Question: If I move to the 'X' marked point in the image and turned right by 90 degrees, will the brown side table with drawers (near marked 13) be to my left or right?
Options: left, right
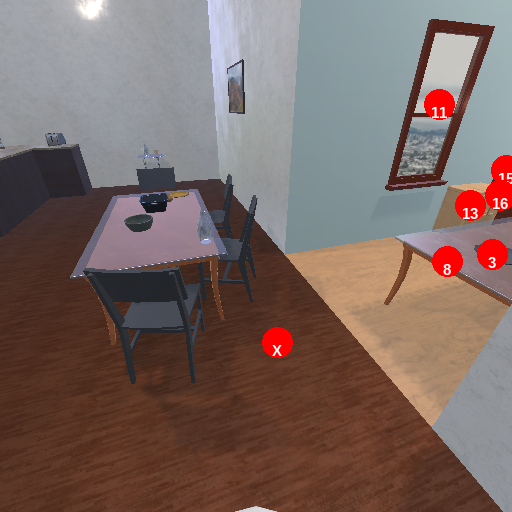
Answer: left